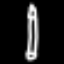
Label: pencil